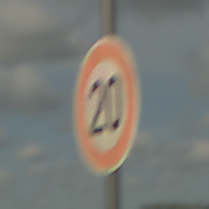
Verkehrszeichen: Geschwindigkeit20
Umgebung: Outdoor, RoadRail
Tageszeit: Midday
Wetter: PartlyCloudy
Licht: Natural
Jahreszeit: NotSpecified
Kontrast: HighContrast